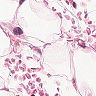
Metastatic tissue present: no